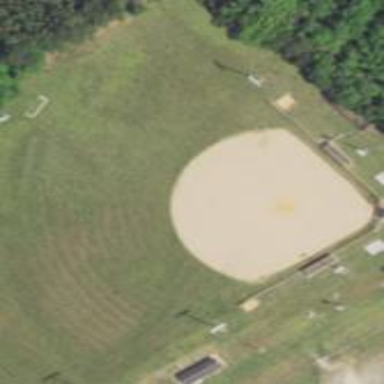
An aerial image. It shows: Baseball pitch for leisure land.